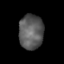
Tissue: lung
Cell type: Others
Senescence score: 0.2256
Nuclear area (px): 831
Mean DAPI intensity: 91.143